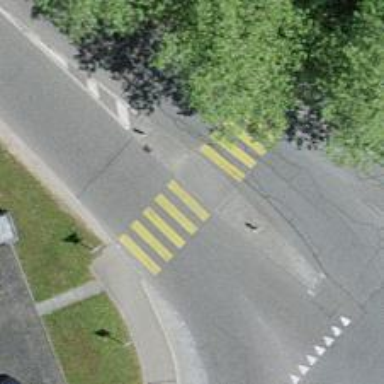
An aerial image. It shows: Marked crossing with pedestrian island.